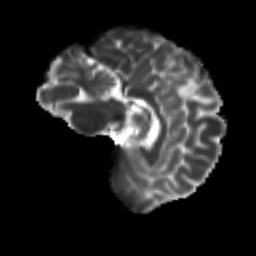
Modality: T2w
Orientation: sagittal
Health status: ill
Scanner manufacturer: siemens
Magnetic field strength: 3 T
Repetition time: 6.7 s
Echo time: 0.1 s